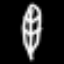
Label: leaf